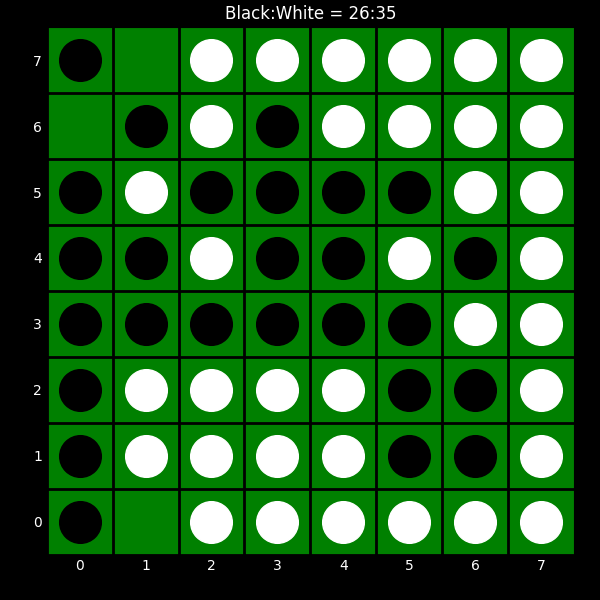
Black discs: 26
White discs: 35